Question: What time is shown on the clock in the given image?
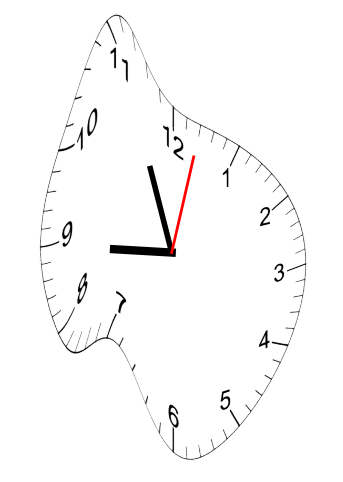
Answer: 08:56:02